Field crop: maize
Growth stage: 2
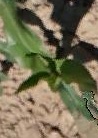
Species: maize